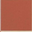
Piece: xx